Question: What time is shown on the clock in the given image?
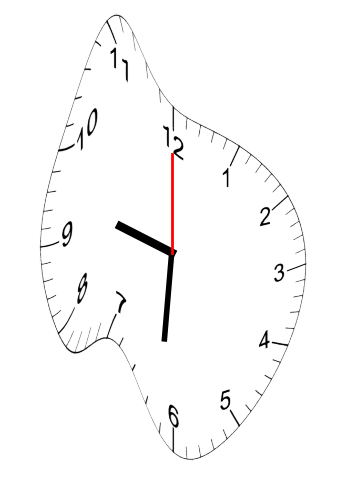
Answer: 09:31:00